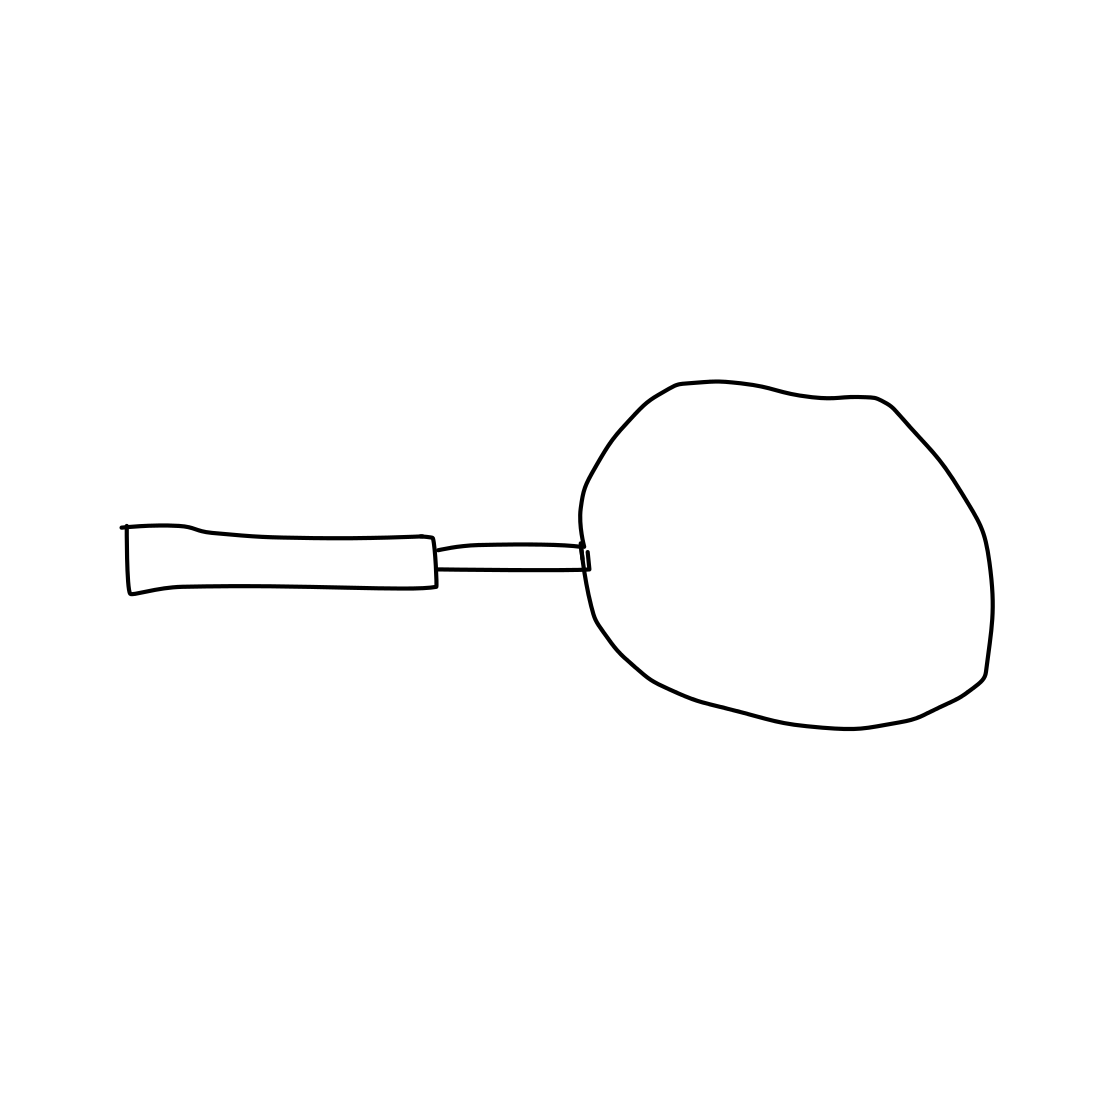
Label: frying-pan